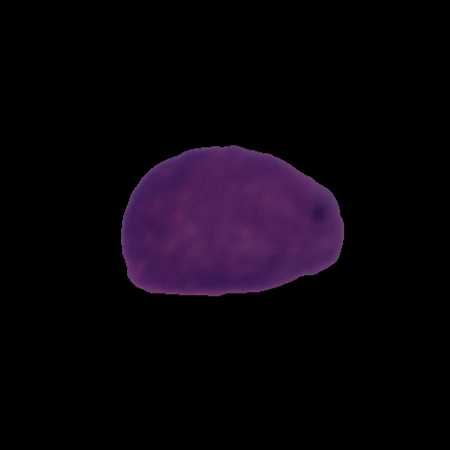
Label: cancer